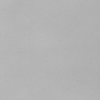
Label: dusty